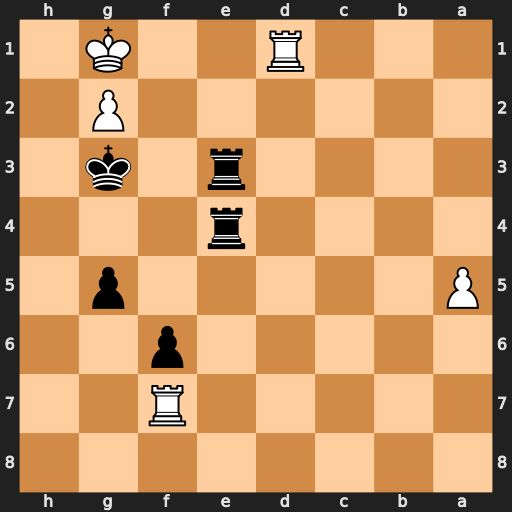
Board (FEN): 8/5R2/5p2/P5p1/4r3/4r1k1/6P1/3R2K1
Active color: b
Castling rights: -
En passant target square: -
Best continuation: Re1+ Rxe1 Rxe1#